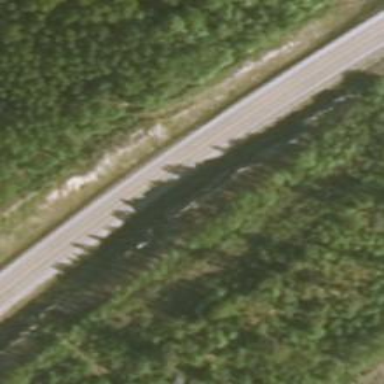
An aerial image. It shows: Asphalt road classified as trunk highway.